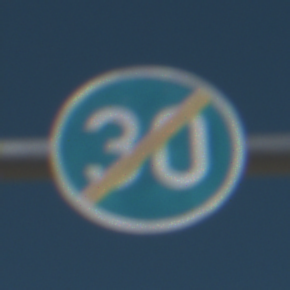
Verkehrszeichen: EndeMindestgeschwindigkeit
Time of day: MorningAfternoon
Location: Outdoor (Special)
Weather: Clear
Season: NotSpecified
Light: Natural